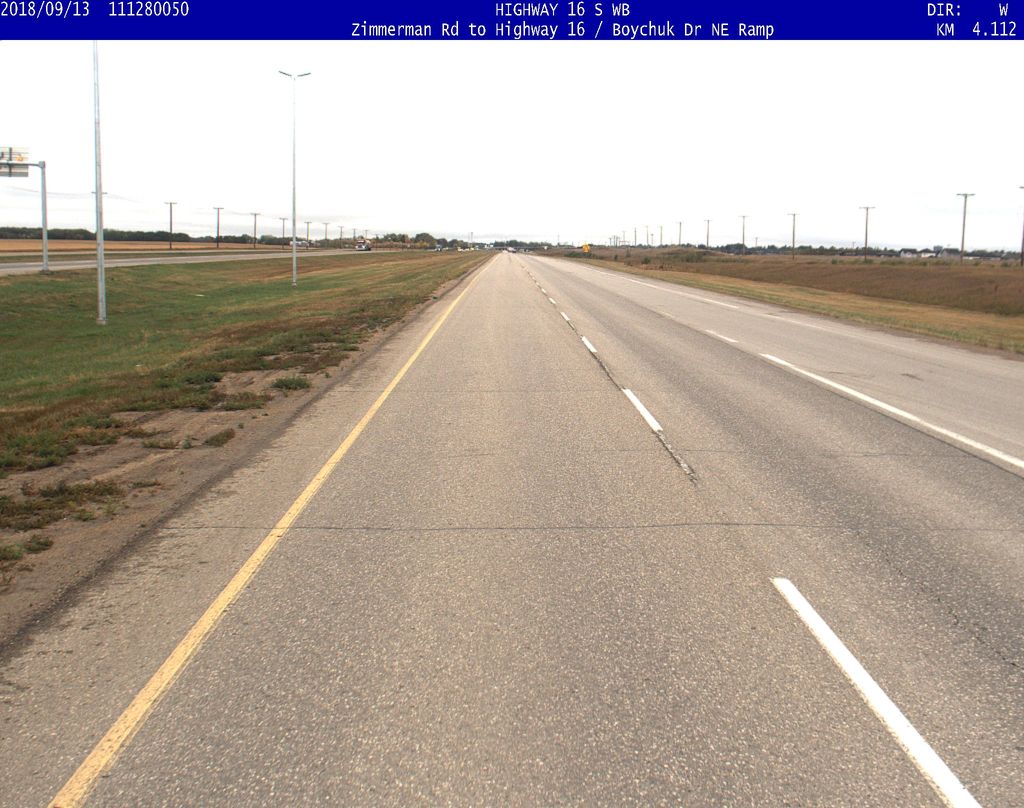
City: saskatoon